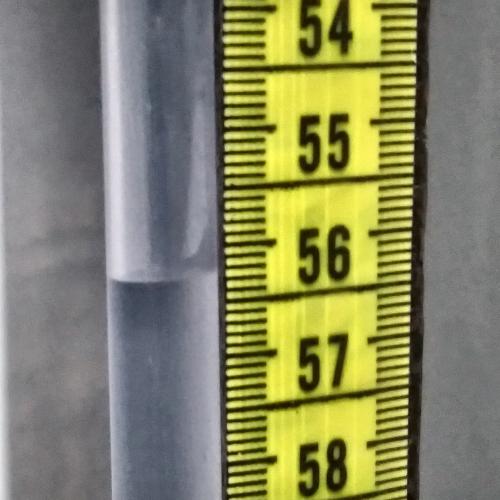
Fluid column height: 56.3 cm